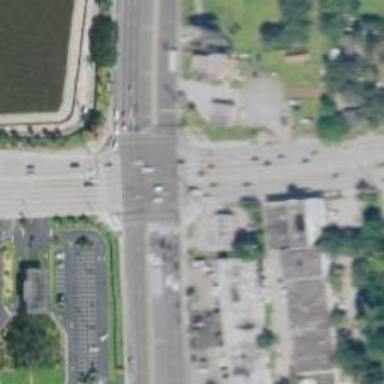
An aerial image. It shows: Marked crossing on the road.